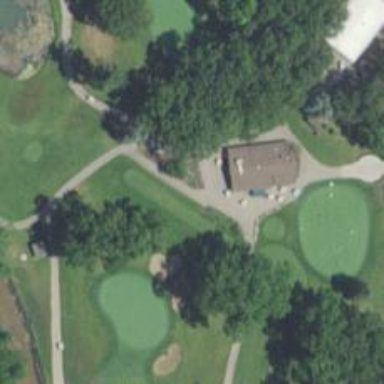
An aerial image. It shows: Pathway for golfing.